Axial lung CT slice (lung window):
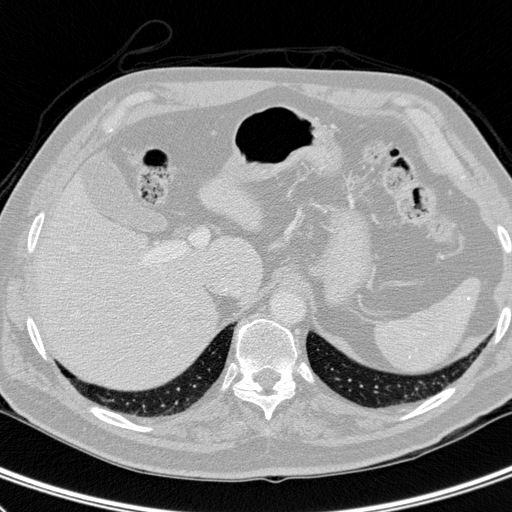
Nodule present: no